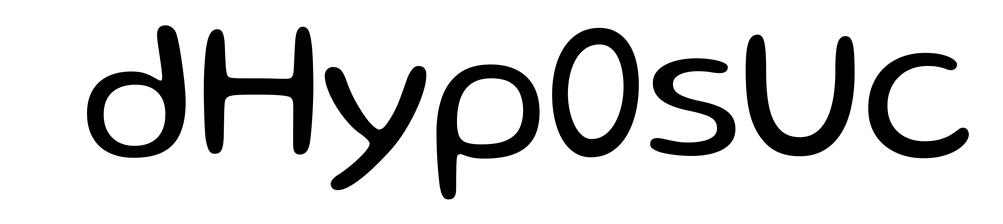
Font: Gluten_Light